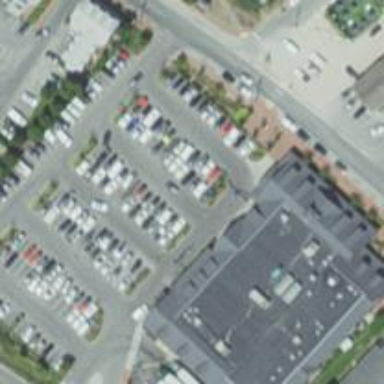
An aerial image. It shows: Supermarket.